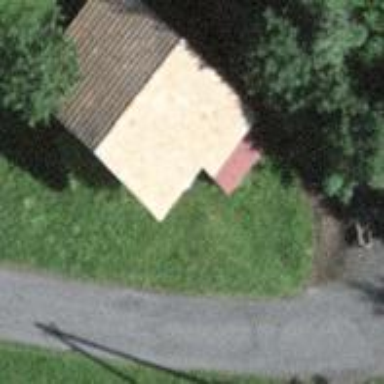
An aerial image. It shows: Rural barn.